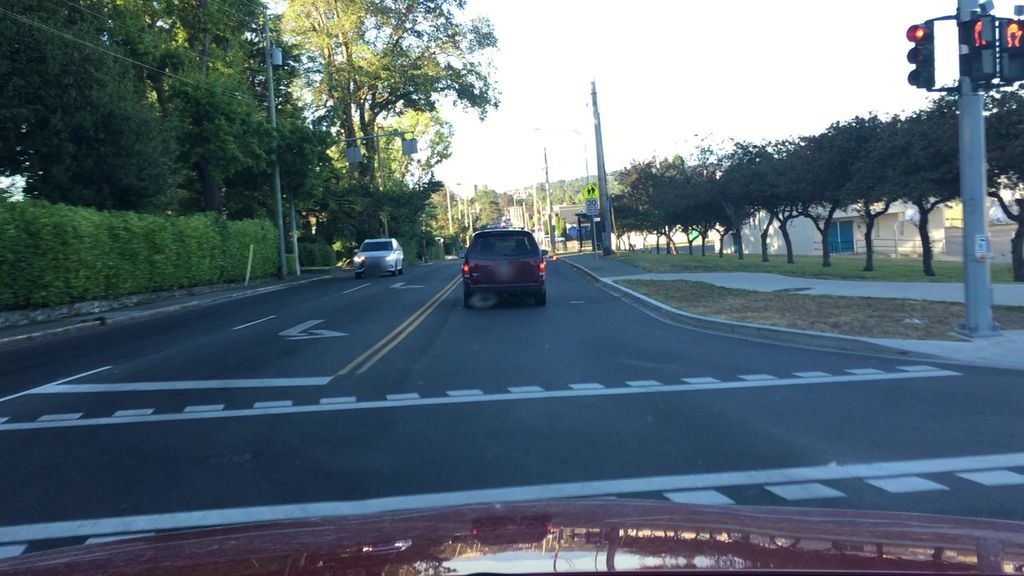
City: victoria